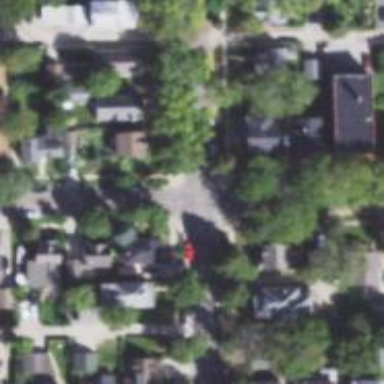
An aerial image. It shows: Residential road with separate sidewalk.